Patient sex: M
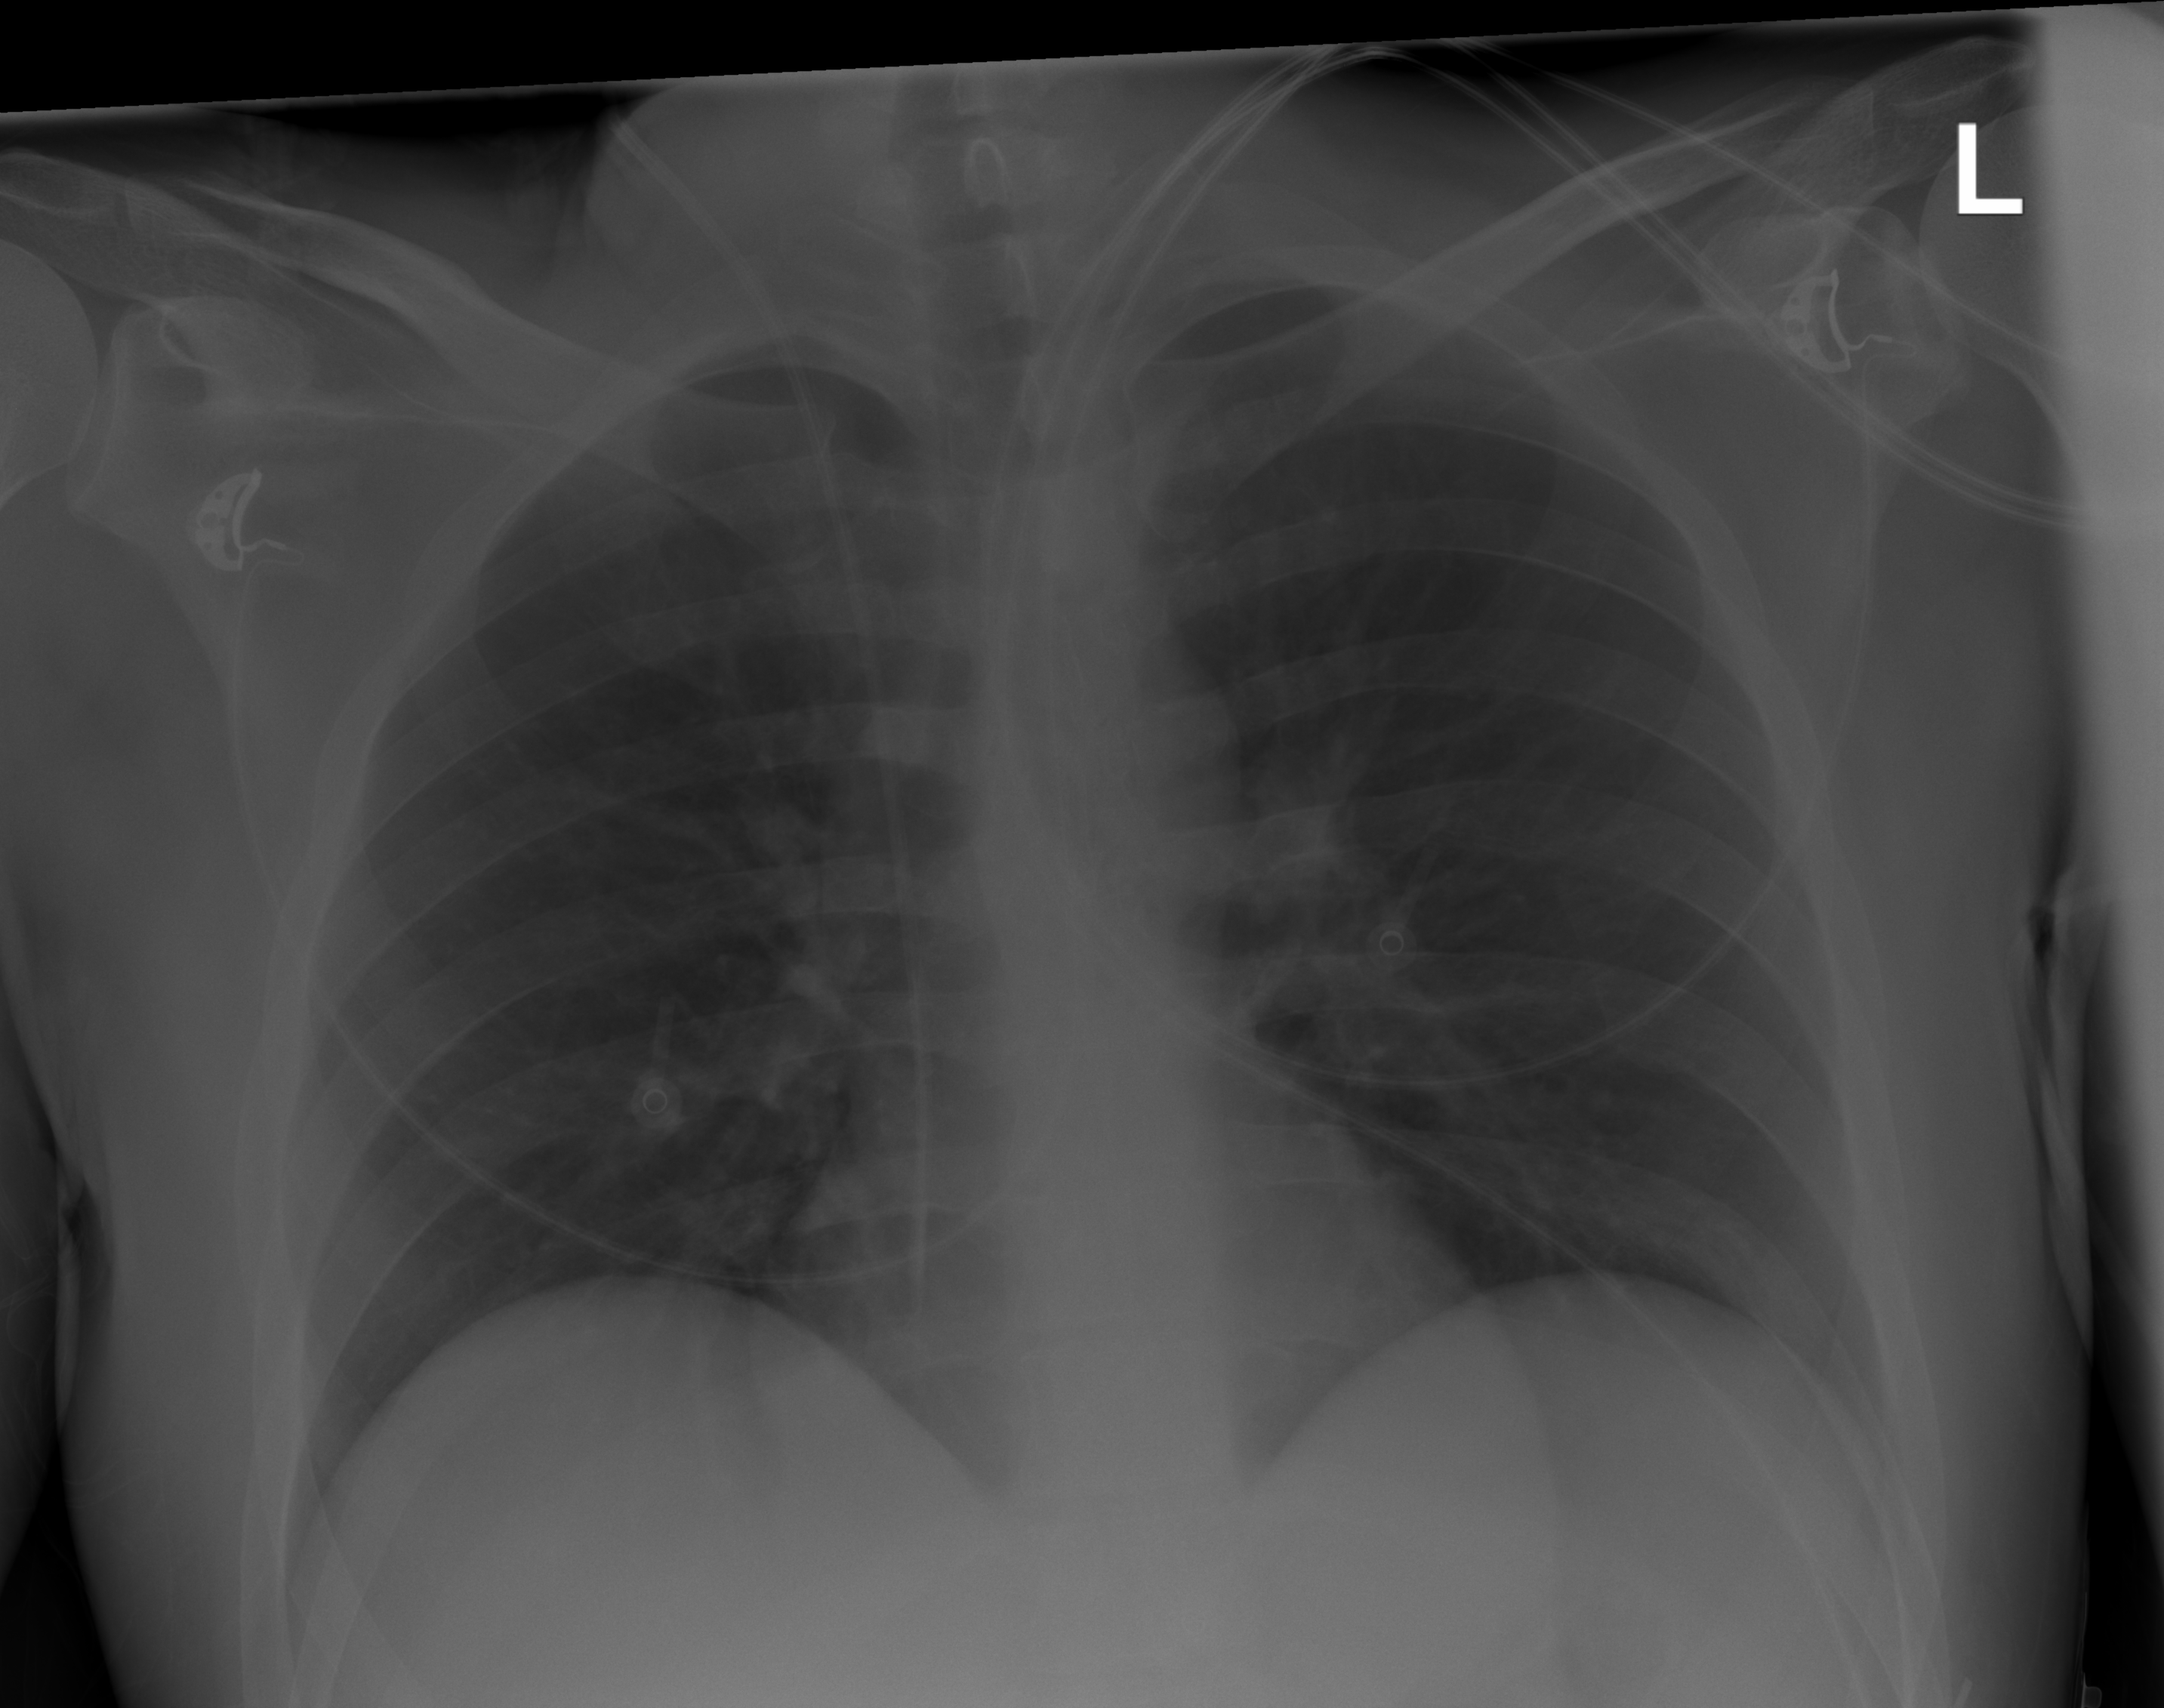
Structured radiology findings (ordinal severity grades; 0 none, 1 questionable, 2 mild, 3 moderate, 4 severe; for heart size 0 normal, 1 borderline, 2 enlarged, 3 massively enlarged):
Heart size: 0
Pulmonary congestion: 0
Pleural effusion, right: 0
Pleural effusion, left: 0
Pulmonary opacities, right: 0
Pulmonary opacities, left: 0
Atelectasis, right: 2
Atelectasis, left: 0